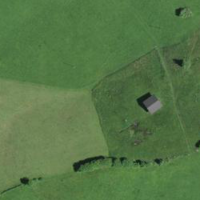
EUNIS habitat code: 24
Species observed at this site:
Succisa pratensis